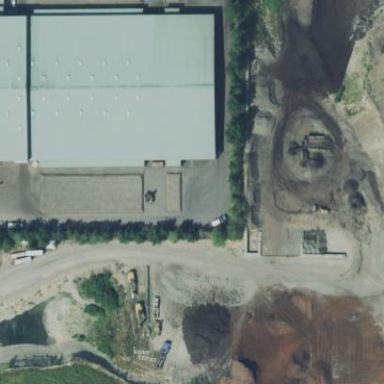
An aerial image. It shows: Waste transfer station.